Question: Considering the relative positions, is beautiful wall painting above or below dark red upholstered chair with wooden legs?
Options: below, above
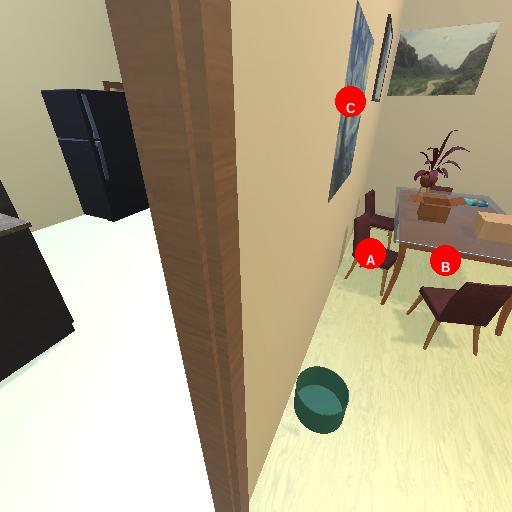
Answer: below